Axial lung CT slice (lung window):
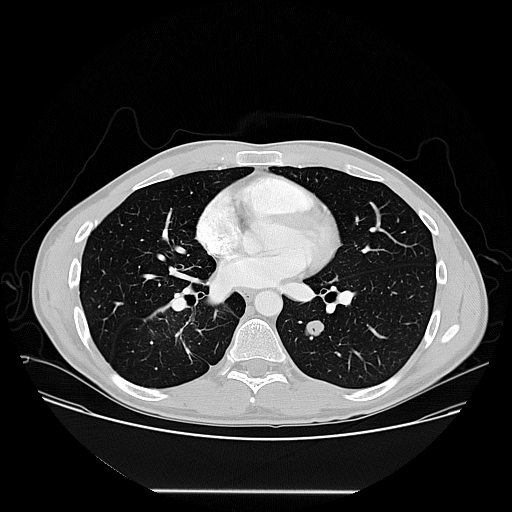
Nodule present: yes
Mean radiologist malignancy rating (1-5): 3.5